Field crop: maize
Growth stage: 2
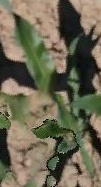
Species: maize